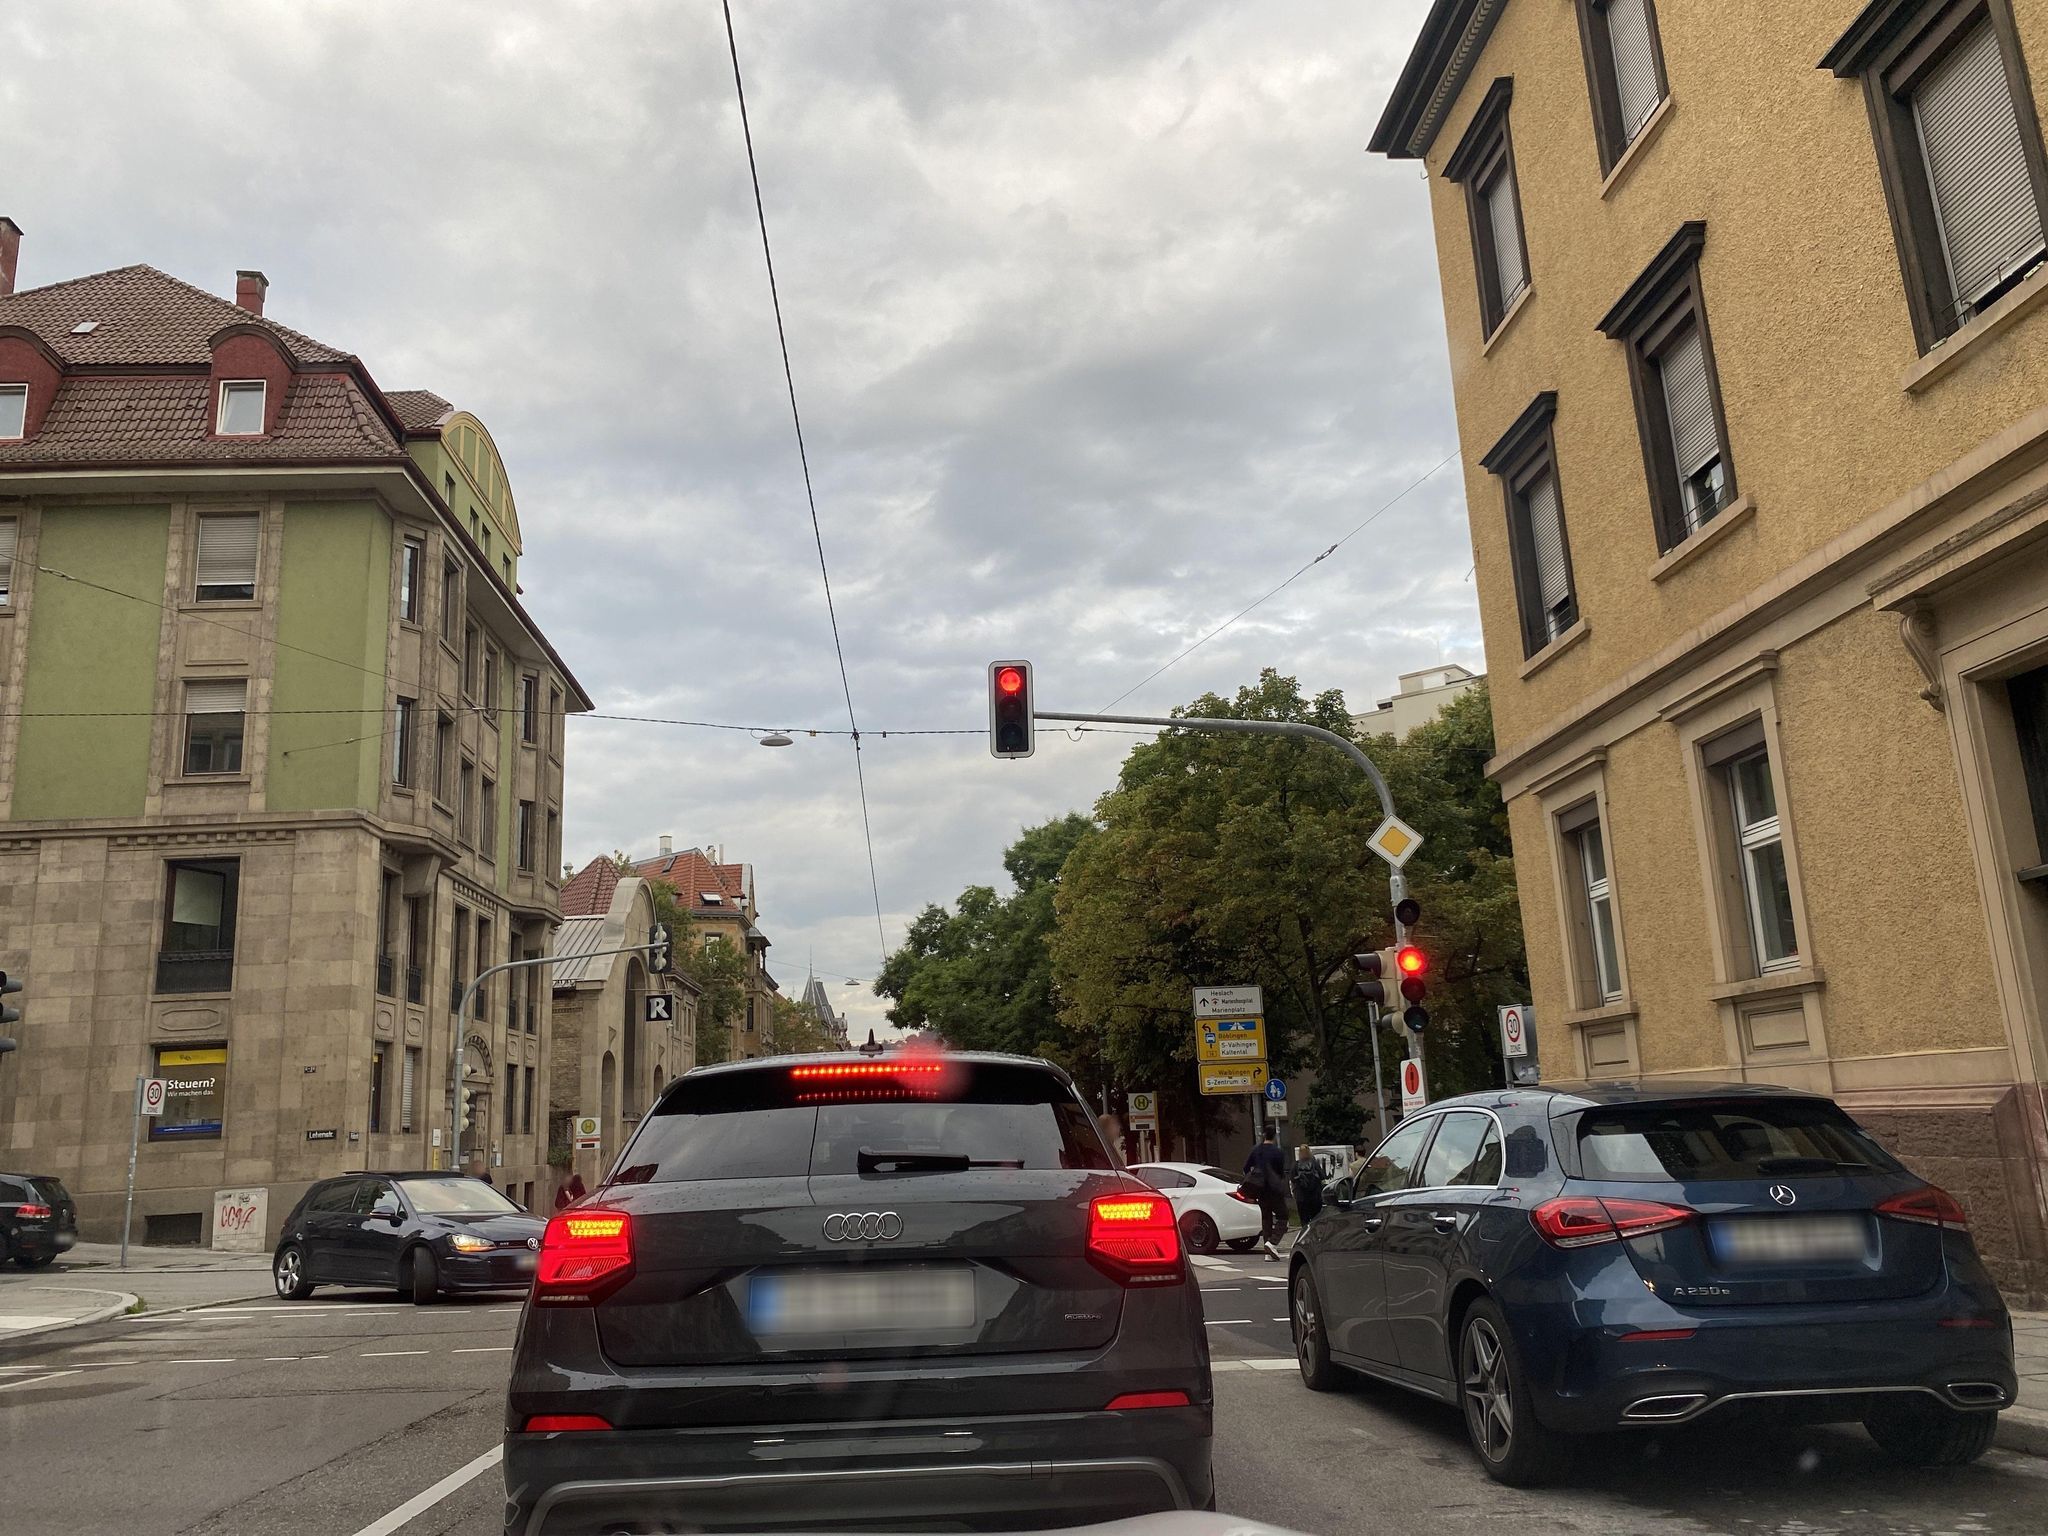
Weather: cloudy
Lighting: day
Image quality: good
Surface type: driving surface
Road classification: tertiary
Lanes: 2
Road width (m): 12
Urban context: urban centre
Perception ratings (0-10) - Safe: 2.32, Lively: 8.55, Beautiful: 9.17, Boring: 0.88, Depressing: 4.6, Wealthy: 6.66